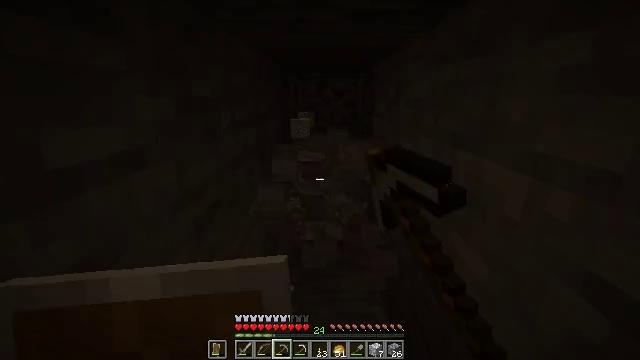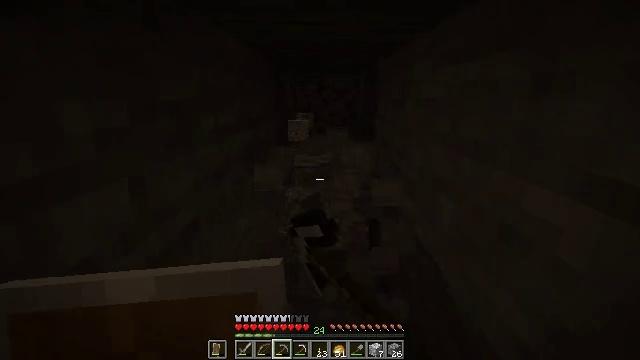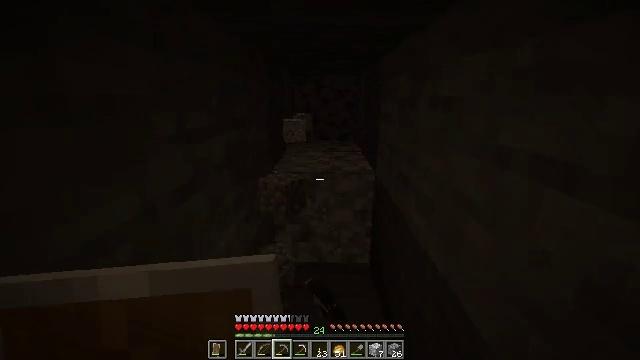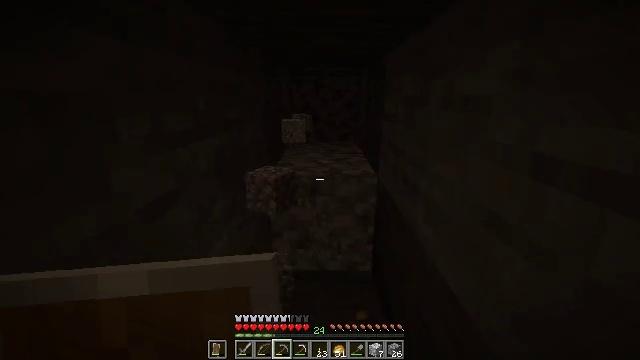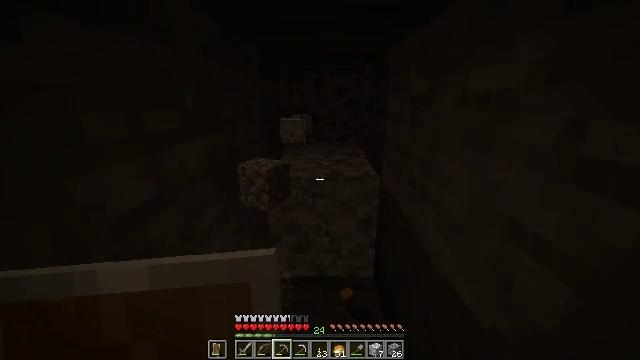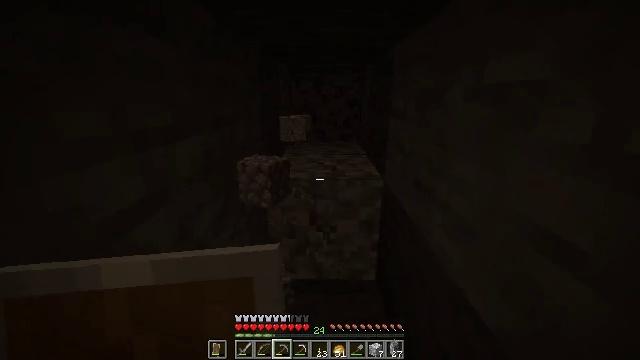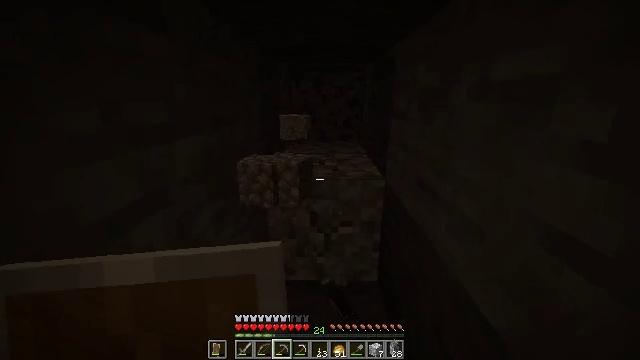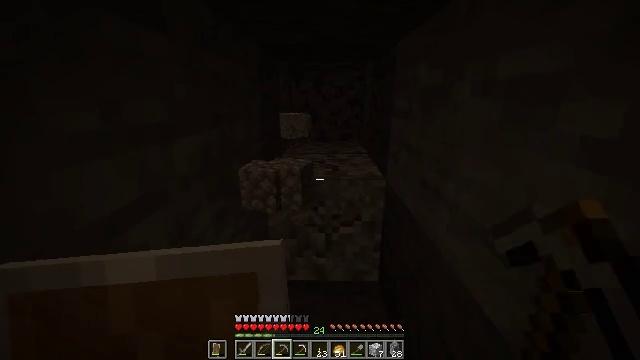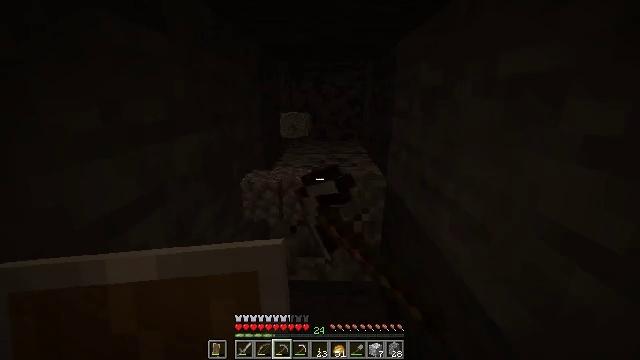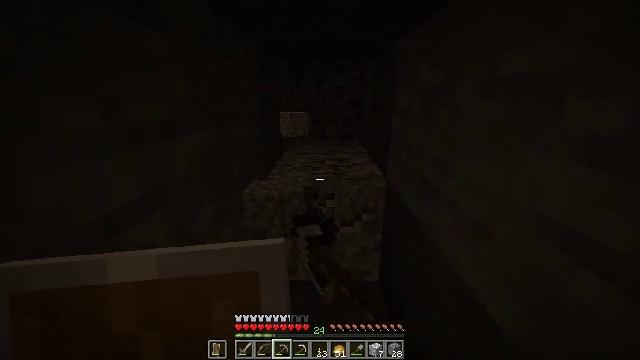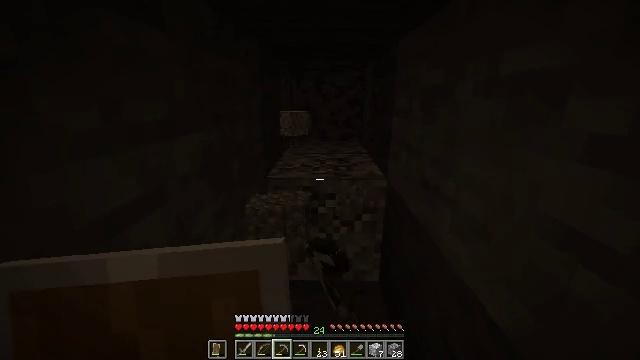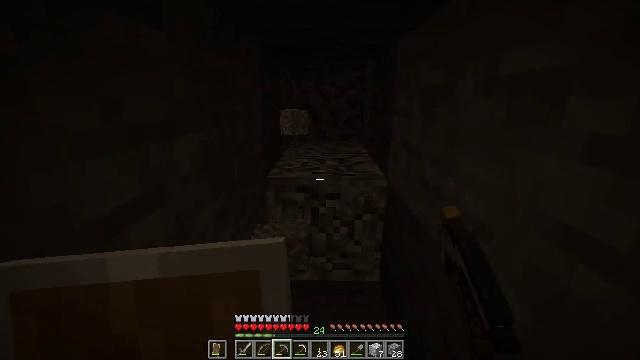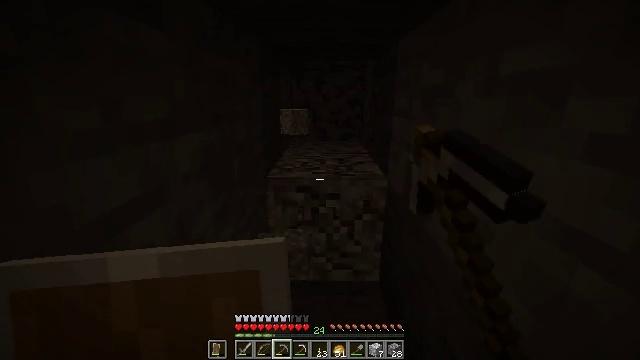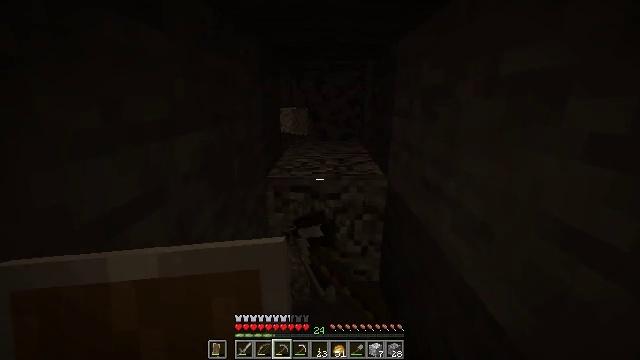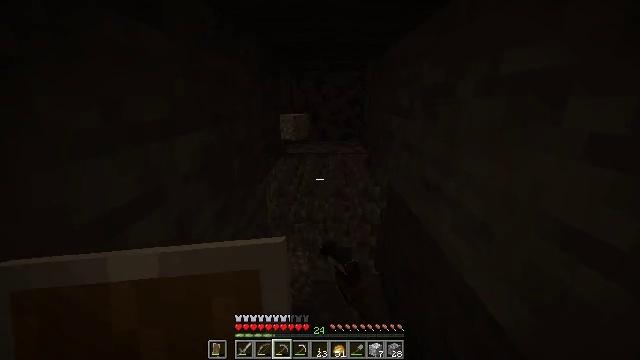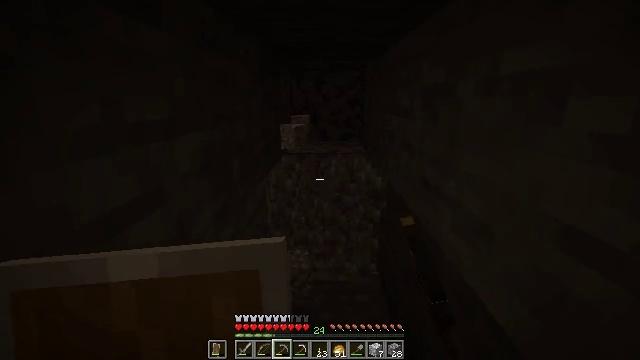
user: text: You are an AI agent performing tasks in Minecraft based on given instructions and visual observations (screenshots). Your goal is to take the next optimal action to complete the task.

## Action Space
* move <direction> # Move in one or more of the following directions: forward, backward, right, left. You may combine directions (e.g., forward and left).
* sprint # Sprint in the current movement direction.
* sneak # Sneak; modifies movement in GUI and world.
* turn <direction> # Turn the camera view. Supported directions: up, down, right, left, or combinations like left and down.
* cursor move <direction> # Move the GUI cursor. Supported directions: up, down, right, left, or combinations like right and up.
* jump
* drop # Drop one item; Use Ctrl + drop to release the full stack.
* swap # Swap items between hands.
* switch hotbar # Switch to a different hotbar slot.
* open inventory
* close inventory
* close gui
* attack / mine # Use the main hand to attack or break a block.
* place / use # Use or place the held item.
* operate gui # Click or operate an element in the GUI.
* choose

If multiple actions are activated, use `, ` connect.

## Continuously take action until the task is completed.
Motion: motion action
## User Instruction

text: Collect diorite
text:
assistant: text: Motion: move forward, attack / mine
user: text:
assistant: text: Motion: move forward, attack / mine
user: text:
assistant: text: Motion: attack / mine
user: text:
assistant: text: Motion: attack / mine
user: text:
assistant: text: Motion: attack / mine
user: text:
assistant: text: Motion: attack / mine
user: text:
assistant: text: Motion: attack / mine
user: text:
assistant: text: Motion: attack / mine
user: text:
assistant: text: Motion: attack / mine
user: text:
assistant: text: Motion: attack / mine
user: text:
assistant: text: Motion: attack / mine
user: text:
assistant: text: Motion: attack / mine
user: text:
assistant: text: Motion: attack / mine
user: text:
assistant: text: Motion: attack / mine
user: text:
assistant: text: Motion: attack / mine
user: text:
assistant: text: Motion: move forward, attack / mine
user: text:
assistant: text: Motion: move forward, turn down, attack / mine
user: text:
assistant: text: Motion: move forward and move right, turn down, attack / mine
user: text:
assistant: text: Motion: move forward and move right, turn left and down, attack / mine
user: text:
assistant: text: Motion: move forward, turn left and down, attack / mine
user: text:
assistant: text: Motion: move forward, attack / mine
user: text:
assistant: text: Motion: move forward, attack / mine
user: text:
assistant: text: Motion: move forward, attack / mine
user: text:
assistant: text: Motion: attack / mine
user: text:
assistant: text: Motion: attack / mine
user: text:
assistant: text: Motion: attack / mine
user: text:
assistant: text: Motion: attack / mine
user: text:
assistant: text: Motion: attack / mine
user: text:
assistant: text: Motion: attack / mine
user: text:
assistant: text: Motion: attack / mine